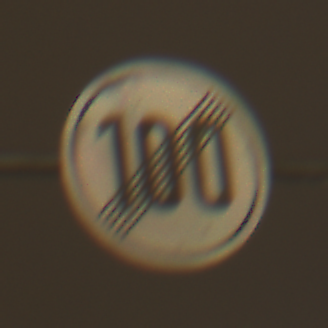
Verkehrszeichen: EndeGeschwindigkeit100
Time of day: Night
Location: Outdoor (Urban)
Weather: Overcast
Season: NotSpecified
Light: Artificial